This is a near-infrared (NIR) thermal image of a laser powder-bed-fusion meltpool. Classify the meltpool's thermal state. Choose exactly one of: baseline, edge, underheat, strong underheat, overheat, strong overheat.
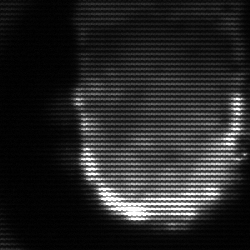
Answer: baseline